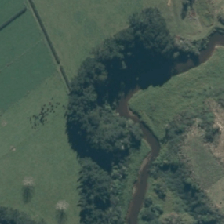
Land cover: deciduous_hardwood